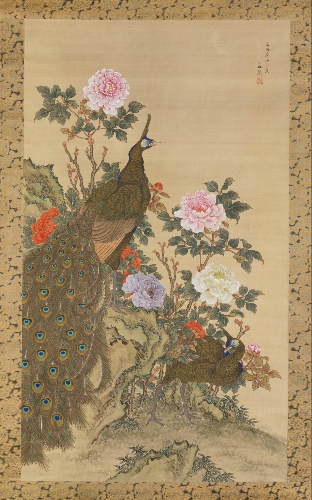
Title: 牡丹に孔雀図|Peacocks and Peonies
Artist: Tani Bunchō
Artist bio: Japanese, 1763–1840
Date: 1820
Object type: Hanging scroll
Classification: Paintings
Medium: Hanging scroll; ink and color on silk
Culture: Japan
Period: Edo period (1615–1868)
Dimensions: Image: 60 1/4 × 34 3/4 in. (153 × 88.2 cm)
Overall with mounting: 79 15/16 × 41 3/4 in. (203 × 106 cm)
Overall with knobs: 79 15/16 × 46 3/4 in. (203 × 118.8 cm)
Department: Asian Art
Credit line: Charles Stewart Smith Collection, Gift of Mrs. Charles Stewart Smith, Charles Stewart Smith Jr., and Howard Caswell Smith, in memory of Charles Stewart Smith, 1914
Accession year: 1914
Repository: Metropolitan Museum of Art, New York, NY
Tags: Peacocks|Peonies